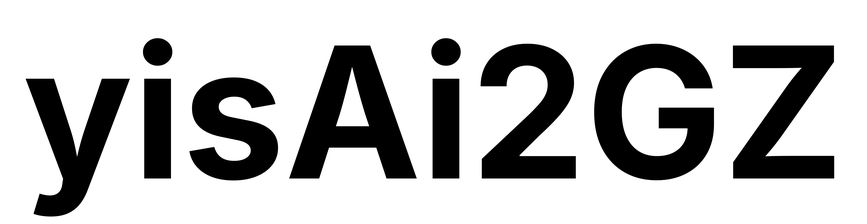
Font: Inter_Bold